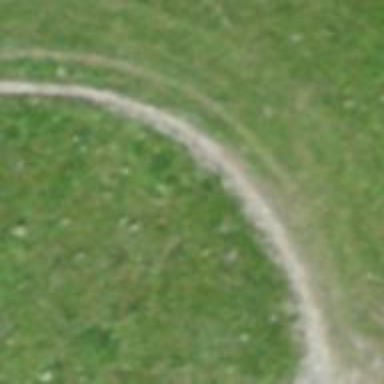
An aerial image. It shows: Gravel track of grade 2 with excellent trail visibility.